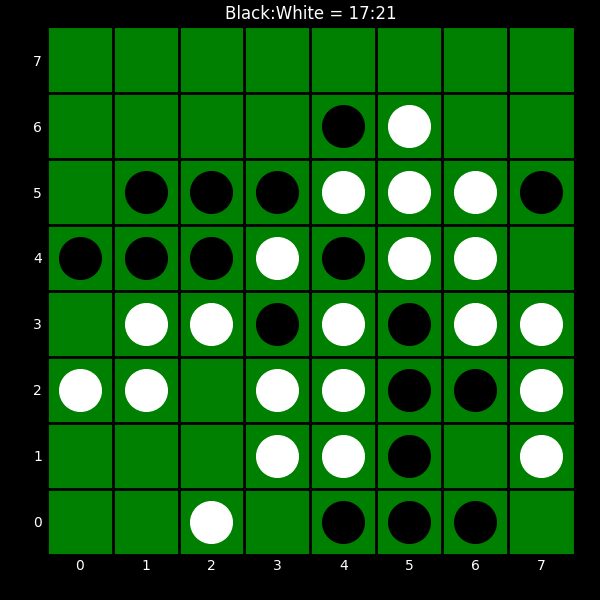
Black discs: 17
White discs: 21